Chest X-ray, PA view. Patient: 66 years old, sex M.
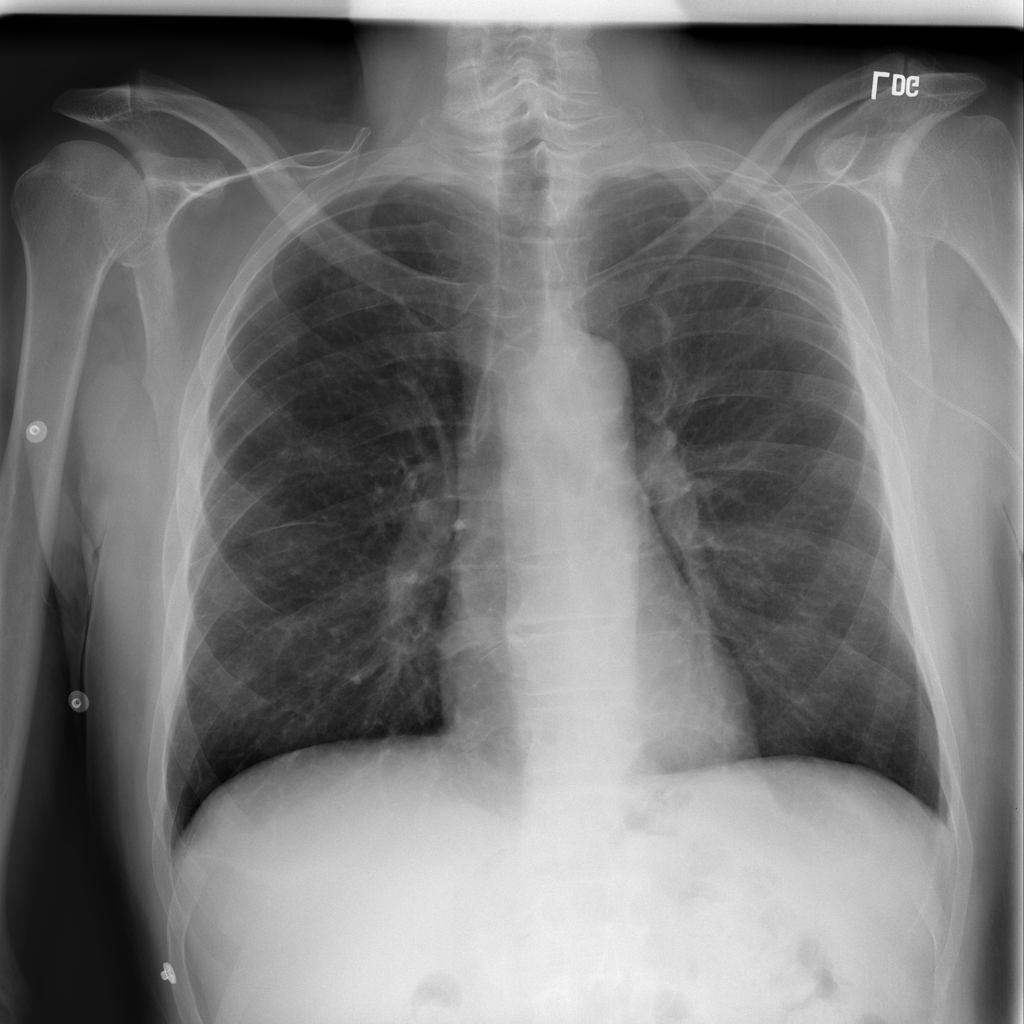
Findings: Infiltration